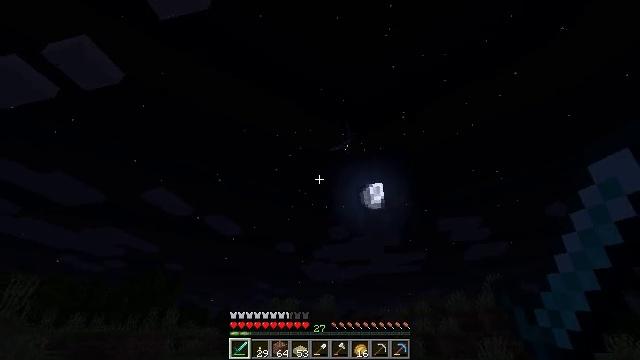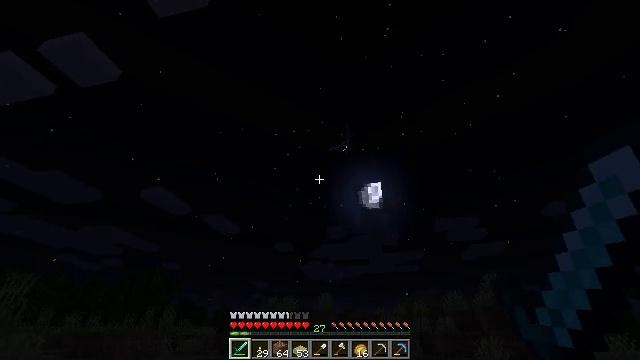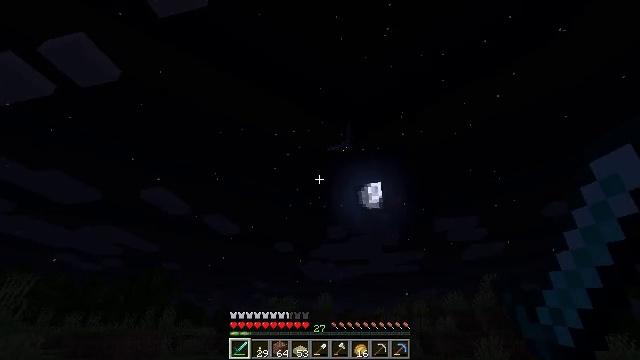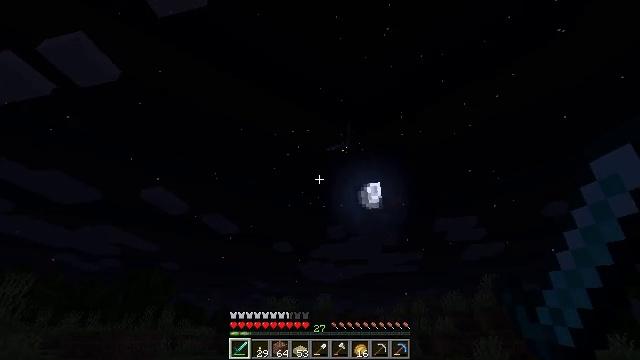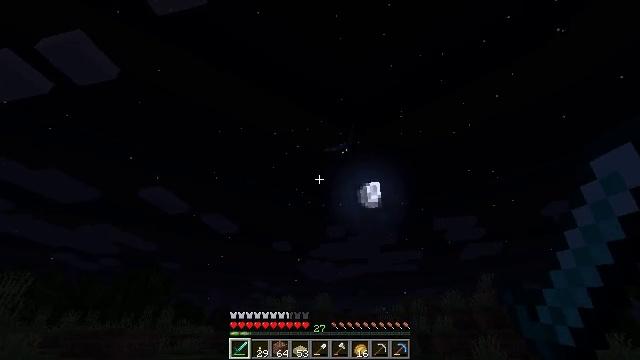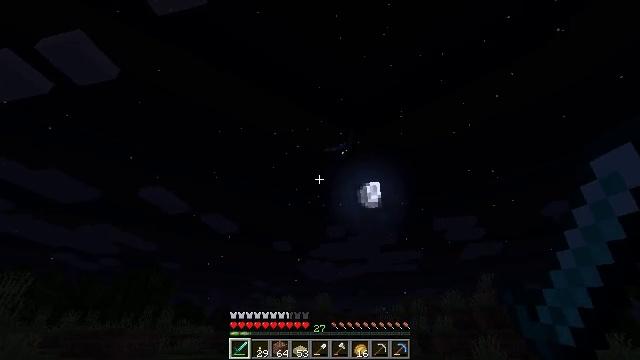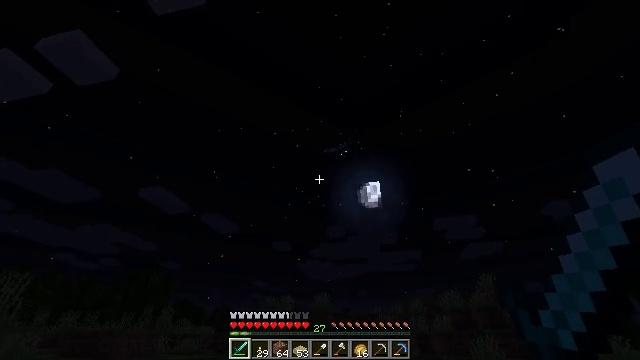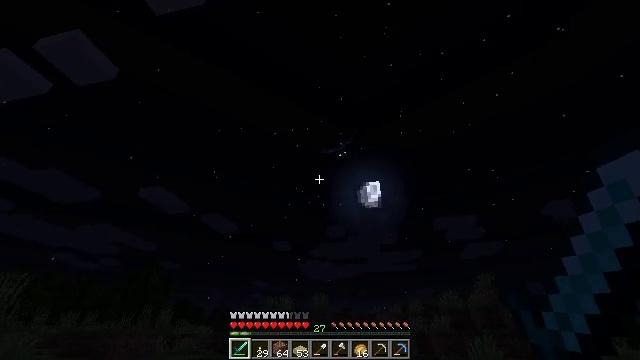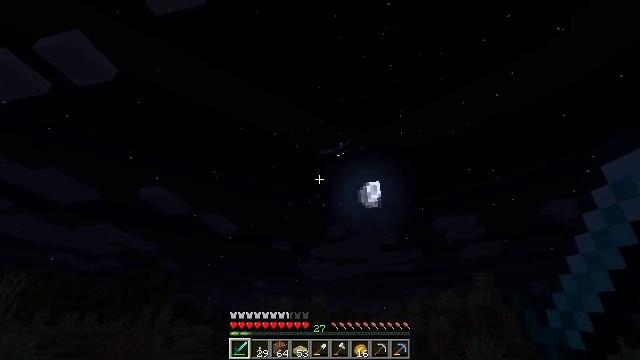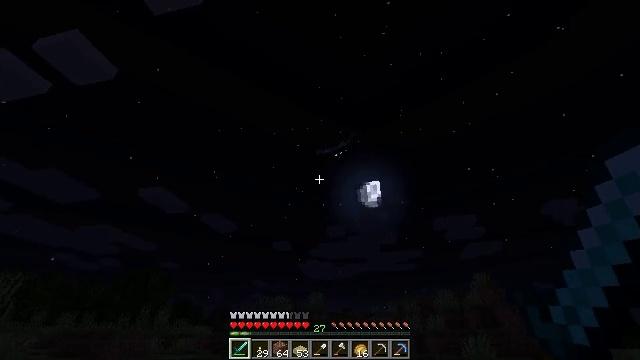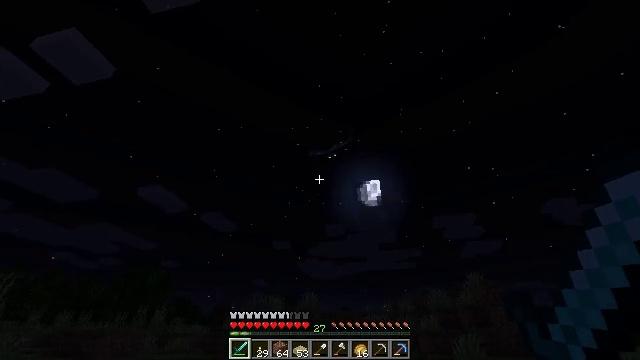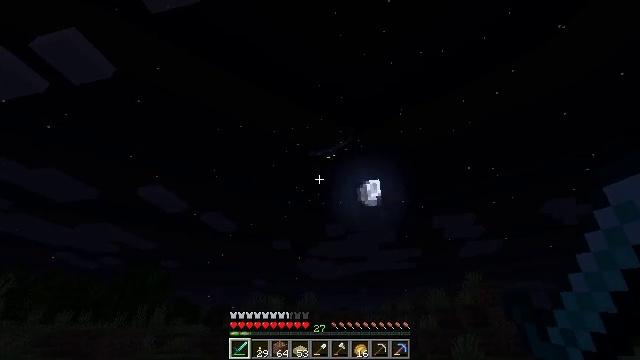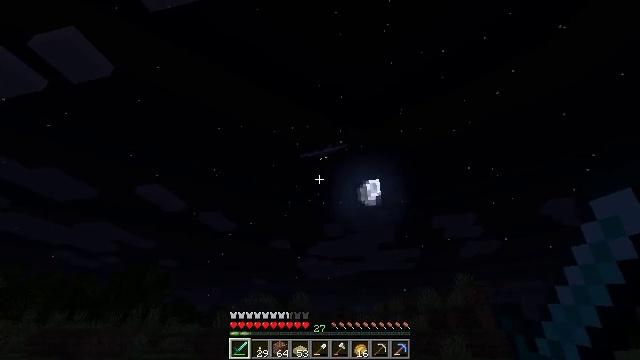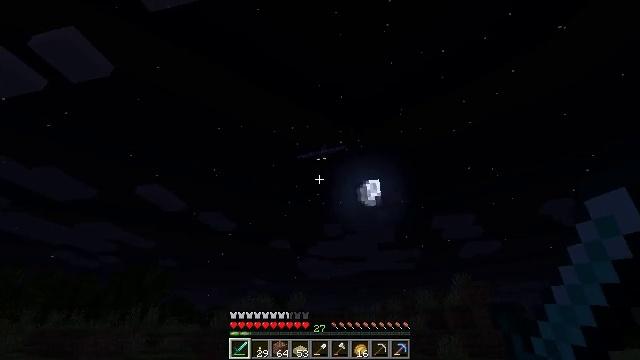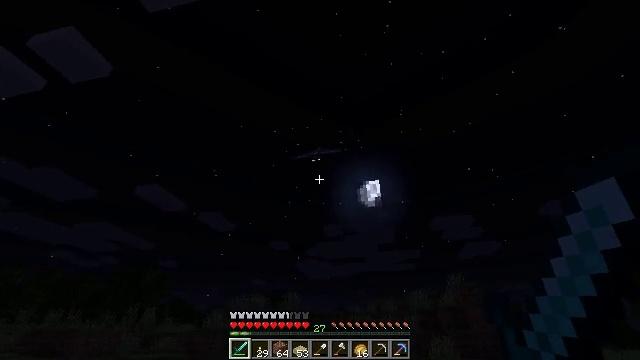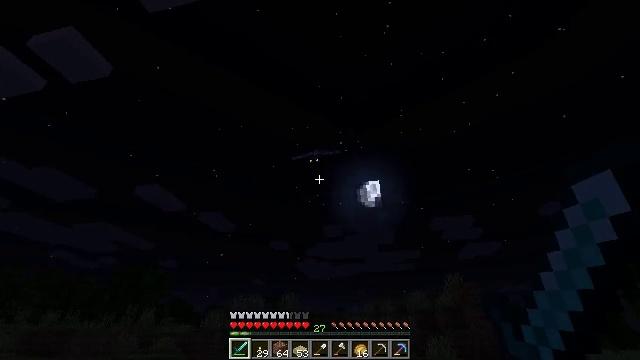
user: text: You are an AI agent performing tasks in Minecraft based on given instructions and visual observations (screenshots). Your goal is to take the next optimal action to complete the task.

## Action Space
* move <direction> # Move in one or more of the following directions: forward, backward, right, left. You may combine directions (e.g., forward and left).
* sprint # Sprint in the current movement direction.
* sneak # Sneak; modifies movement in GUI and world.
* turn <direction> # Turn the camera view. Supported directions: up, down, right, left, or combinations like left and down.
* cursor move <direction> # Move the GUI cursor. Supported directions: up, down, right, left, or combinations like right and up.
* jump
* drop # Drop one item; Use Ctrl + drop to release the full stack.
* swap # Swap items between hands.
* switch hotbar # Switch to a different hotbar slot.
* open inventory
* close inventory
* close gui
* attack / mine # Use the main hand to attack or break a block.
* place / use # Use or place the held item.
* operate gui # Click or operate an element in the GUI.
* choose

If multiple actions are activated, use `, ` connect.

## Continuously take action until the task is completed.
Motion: motion action
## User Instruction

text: Combat the phantom.
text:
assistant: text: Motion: no_op
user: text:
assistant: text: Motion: no_op
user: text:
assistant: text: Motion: no_op
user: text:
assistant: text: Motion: no_op
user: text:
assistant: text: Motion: no_op
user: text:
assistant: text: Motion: move right
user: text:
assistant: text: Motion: move right
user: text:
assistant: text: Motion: move right
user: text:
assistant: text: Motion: move right
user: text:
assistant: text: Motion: move right
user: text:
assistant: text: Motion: move right
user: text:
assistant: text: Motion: move right
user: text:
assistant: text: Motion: move right
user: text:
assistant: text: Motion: move right
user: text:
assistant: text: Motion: move right
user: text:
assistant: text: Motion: no_op
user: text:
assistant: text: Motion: no_op
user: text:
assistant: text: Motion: open inventory
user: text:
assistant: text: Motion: open inventory
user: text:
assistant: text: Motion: open inventory
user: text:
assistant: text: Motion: open inventory
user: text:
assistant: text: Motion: no_op
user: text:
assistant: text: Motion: no_op
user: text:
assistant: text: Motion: no_op
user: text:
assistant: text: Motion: no_op
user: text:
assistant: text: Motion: no_op
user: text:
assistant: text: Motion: no_op
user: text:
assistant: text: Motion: close inventory
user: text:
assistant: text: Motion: close inventory
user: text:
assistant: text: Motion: close inventory